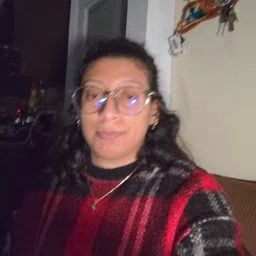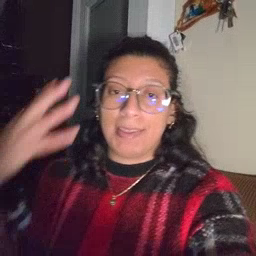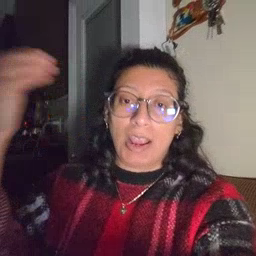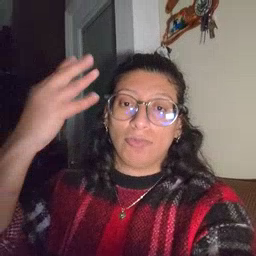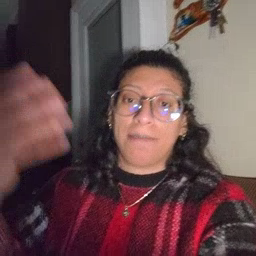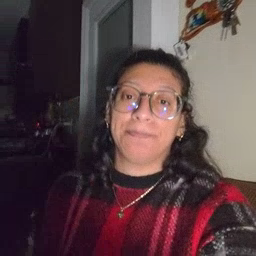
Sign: outside